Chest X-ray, PA view. Patient: 77 years old, sex F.
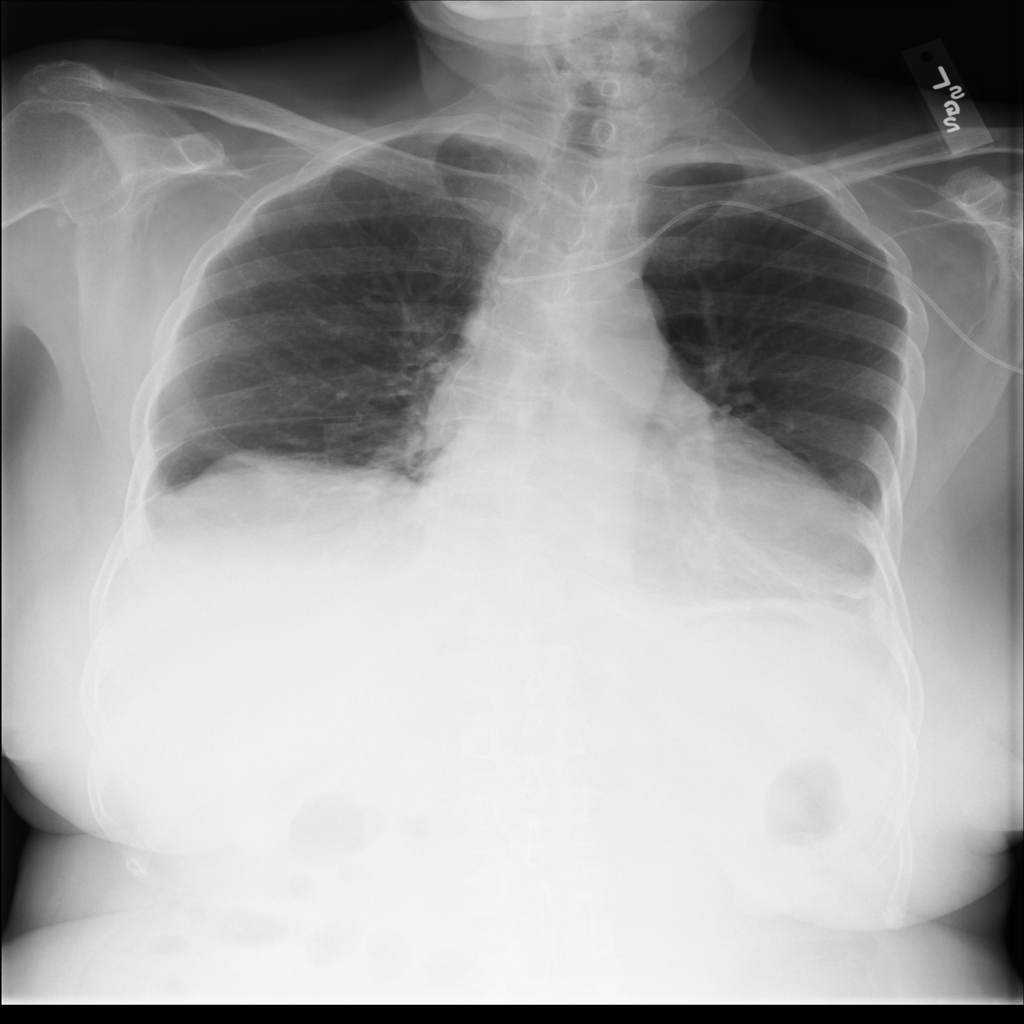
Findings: Atelectasis, Effusion